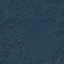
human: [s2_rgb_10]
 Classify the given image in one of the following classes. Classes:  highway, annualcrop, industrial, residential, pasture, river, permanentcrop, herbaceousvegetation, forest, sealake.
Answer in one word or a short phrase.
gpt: Forest